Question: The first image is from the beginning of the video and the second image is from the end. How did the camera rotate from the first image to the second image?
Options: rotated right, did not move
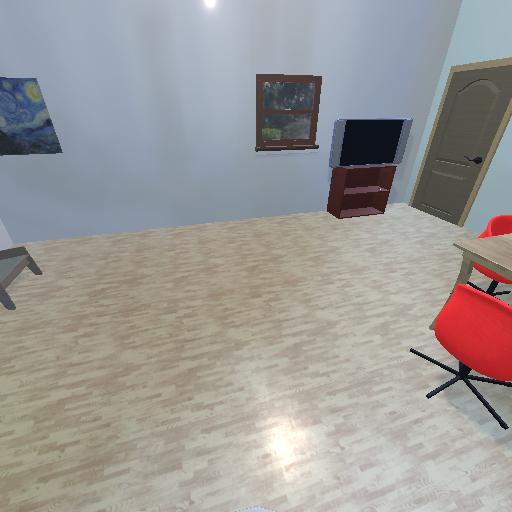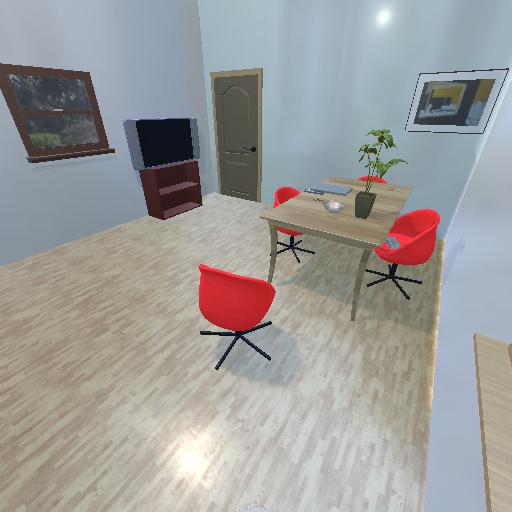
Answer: rotated right